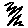
Label: zigzag